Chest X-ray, PA view. Patient: 52 years old, sex F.
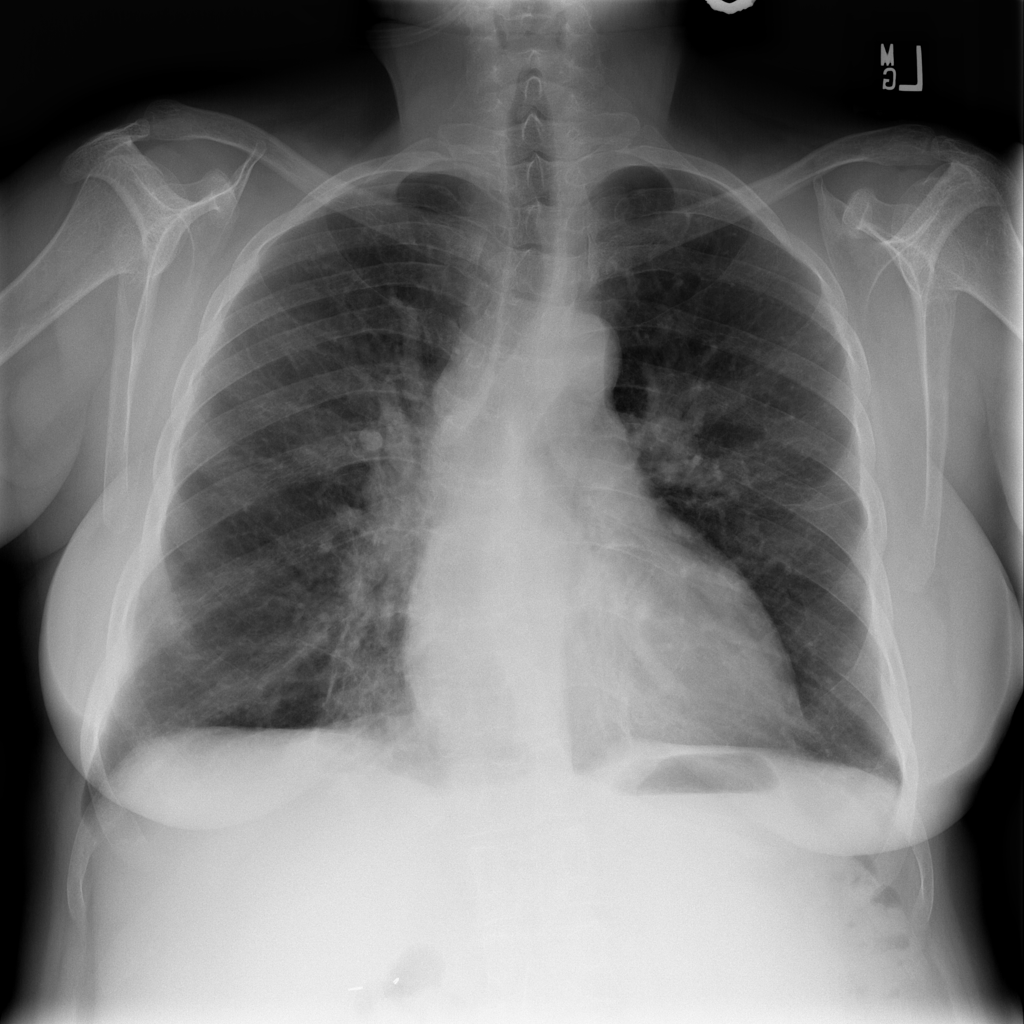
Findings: Cardiomegaly